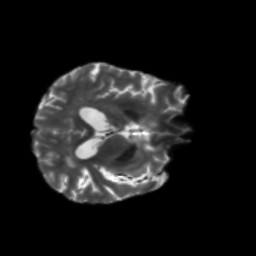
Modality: T2w
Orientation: axial
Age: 43
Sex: male
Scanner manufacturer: siemens
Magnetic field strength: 3 T
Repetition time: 5.47 s
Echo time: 0.0854 s